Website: apple
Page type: billing-address
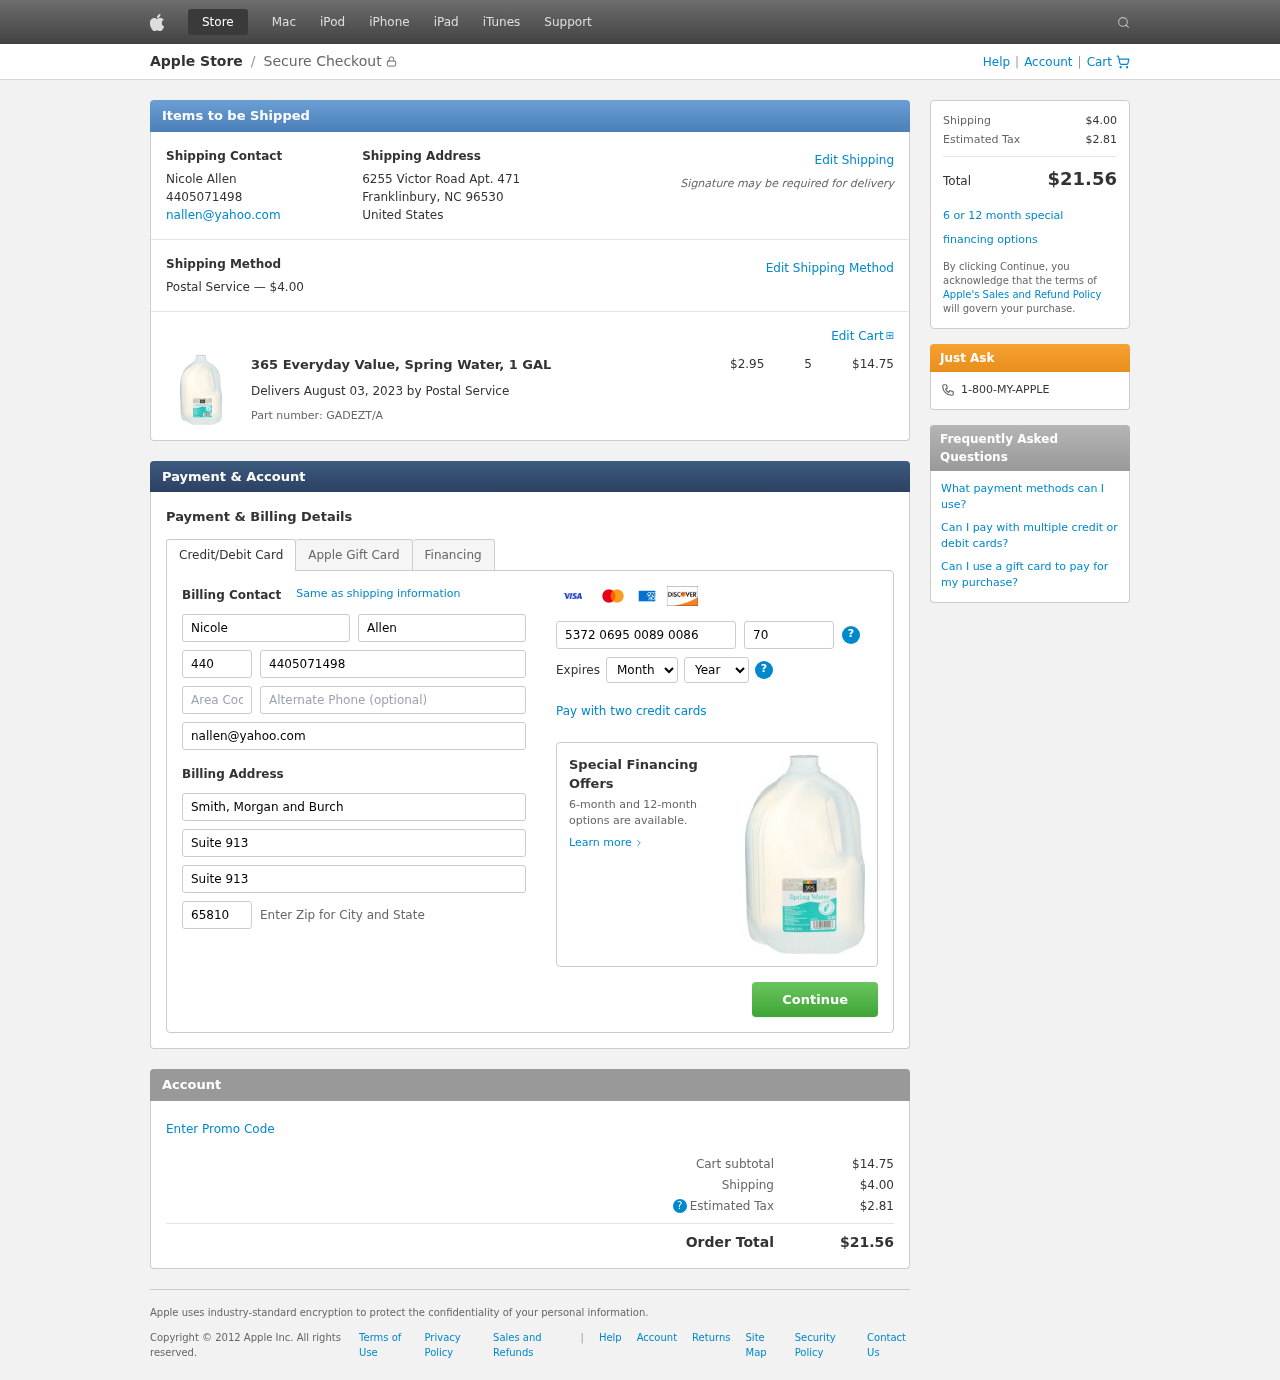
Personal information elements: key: PII_CARD_CVV
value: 709
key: PII_CARD_EXPIRY_MONTH
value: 04
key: PII_CARD_EXPIRY_YEAR
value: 28
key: PII_CARD_NUMBER
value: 5372 0695 0089 0086
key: PII_CITY_STATE_ZIP
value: Franklinbury, NC 96530
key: PII_COMPANY
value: Smith, Morgan and Burch
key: PII_COUNTRY
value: United States
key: PII_EMAIL
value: nallen@yahoo.com
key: PII_FIRSTNAME
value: Nicole
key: PII_FULLNAME
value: Nicole Allen
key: PII_LASTNAME
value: Allen
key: PII_PHONE
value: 4405071498
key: PII_PHONE_AREA
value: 440
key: PII_POSTCODE2
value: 65810
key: PII_STREET
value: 6255 Victor Road Apt. 471
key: PII_STREET2
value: Suite 913
Product elements: key: PRODUCT1_NAME
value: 365 Everyday Value, Spring Water, 1 GAL
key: PRODUCT1_PRICE
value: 2.95
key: PRODUCT1_QUANTITY
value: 5
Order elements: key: ORDER_SHIPPING_COST
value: $4.00
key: ORDER_SUBTOTAL
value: $14.75
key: ORDER_DELIVERY_DATE
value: August 03, 2023
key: ORDER_PART_NUMBER
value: GADEZT/A
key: ORDER_TAX
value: $2.81
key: ORDER_TOTAL
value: $21.56